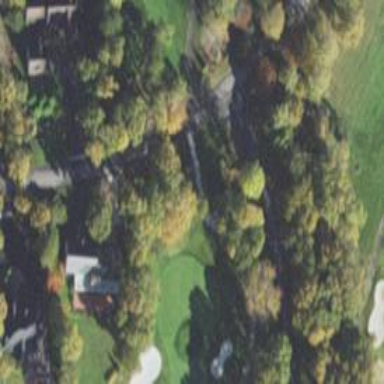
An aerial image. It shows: Service road used as golf cart path.